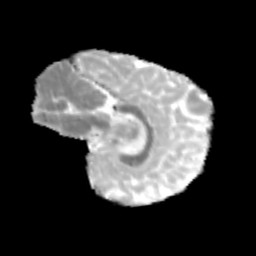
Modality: MD
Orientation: sagittal
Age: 9
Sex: female
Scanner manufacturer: siemens
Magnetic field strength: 3 T
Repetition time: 3.8 s
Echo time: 0.07 s